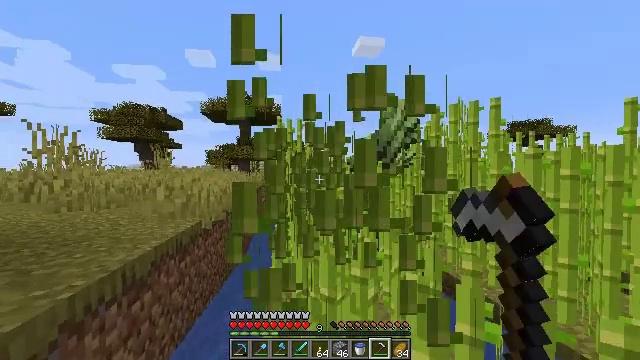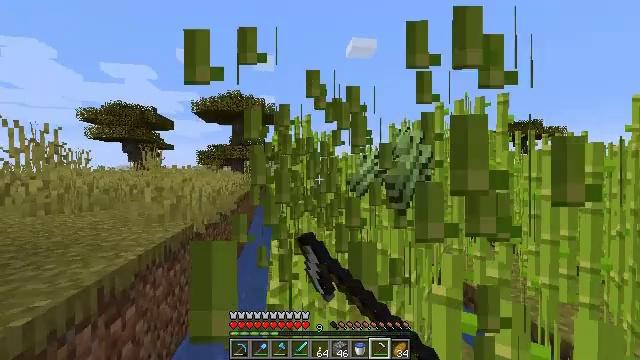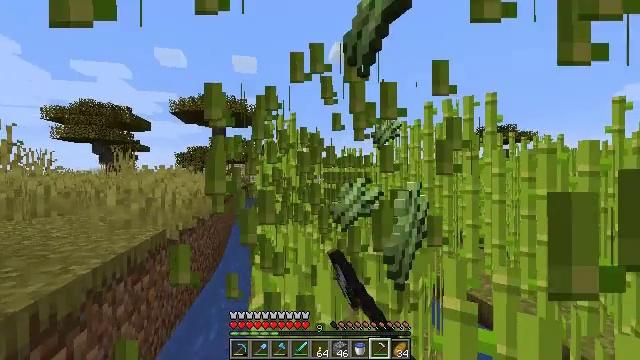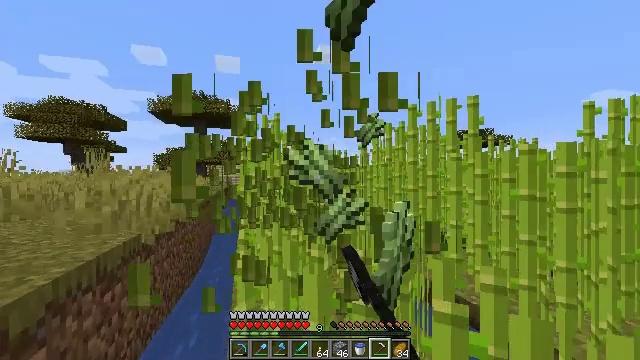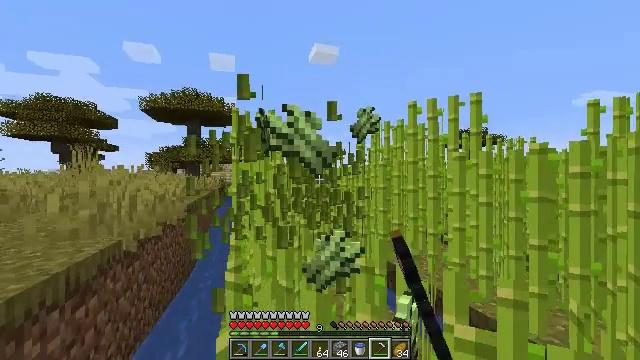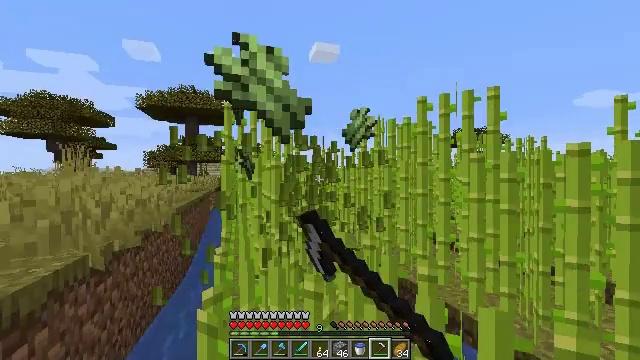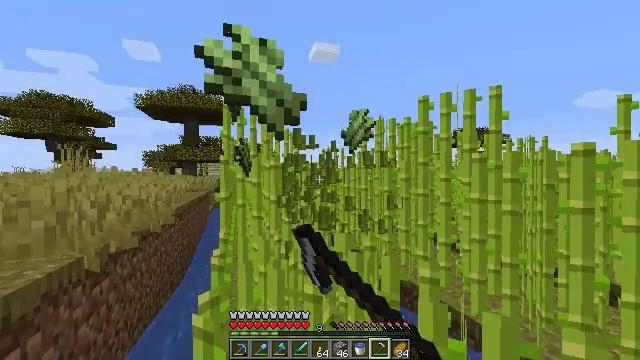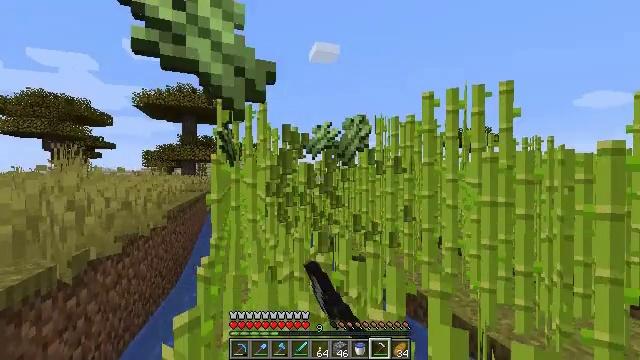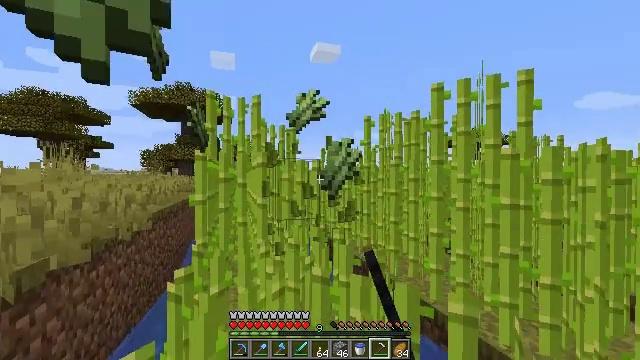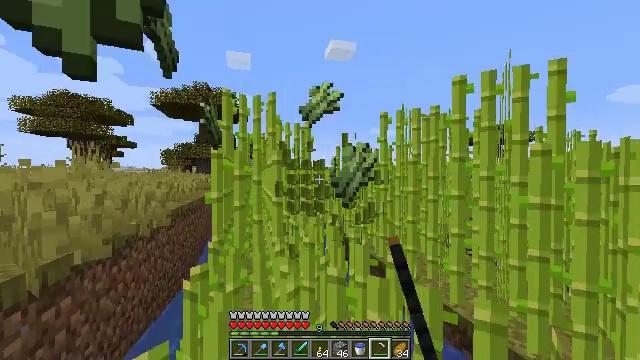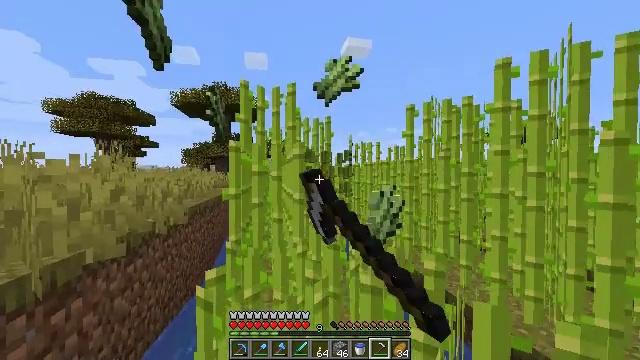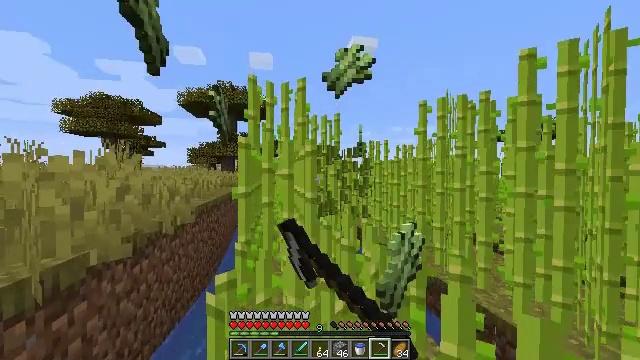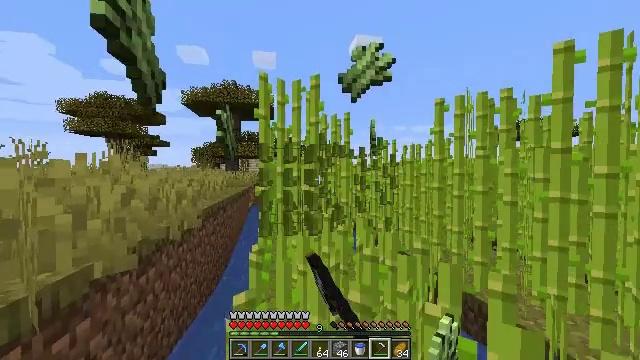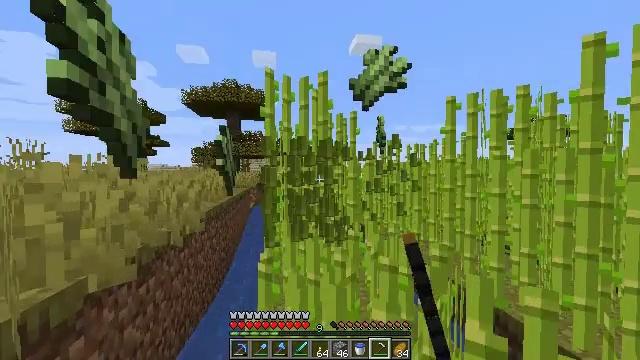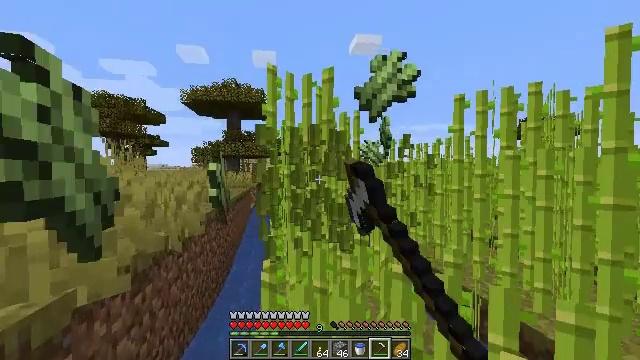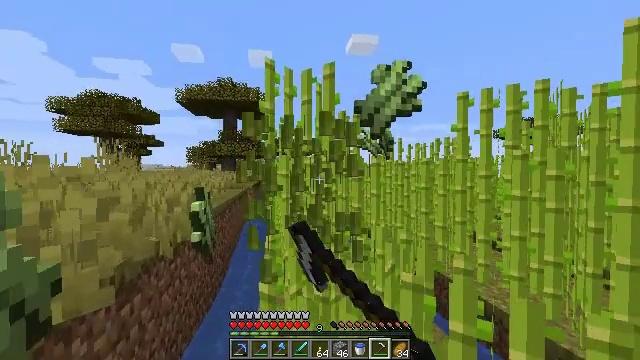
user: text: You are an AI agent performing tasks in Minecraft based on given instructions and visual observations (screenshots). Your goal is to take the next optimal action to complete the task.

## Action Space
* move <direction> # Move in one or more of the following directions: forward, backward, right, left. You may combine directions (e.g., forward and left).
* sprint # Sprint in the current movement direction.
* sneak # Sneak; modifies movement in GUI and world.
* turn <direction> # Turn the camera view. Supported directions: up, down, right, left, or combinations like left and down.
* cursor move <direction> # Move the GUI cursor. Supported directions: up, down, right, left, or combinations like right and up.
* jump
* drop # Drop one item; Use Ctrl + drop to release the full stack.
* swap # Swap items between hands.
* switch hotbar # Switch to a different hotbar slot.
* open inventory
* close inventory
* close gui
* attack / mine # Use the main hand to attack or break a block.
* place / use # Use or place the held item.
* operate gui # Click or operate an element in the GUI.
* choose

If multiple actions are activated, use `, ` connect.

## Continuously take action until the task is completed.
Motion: motion action
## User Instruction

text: Gather sugar cane for crafting.
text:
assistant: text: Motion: move forward, turn right, attack / mine
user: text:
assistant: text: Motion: move forward, turn right, attack / mine
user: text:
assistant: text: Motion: move forward, turn right, attack / mine
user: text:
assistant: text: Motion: move forward, turn right, attack / mine
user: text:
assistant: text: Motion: move forward, attack / mine
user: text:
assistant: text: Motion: move forward, attack / mine
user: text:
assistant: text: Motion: move forward, attack / mine
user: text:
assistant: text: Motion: move forward, attack / mine
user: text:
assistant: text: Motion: move forward and move left, turn left, attack / mine
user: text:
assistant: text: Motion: move forward and move left, turn left, attack / mine
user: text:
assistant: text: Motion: move forward and move left, turn left, attack / mine
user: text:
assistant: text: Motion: move forward and move left, attack / mine
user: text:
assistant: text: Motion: move forward, attack / mine
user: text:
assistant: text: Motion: move forward, attack / mine
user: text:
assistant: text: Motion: move forward, attack / mine
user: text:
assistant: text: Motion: move forward, turn right, attack / mine
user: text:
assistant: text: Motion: move forward, turn right, attack / mine
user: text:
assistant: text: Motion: move forward, turn right, attack / mine
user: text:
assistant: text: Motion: move forward, turn right, attack / mine
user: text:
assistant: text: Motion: move forward, attack / mine
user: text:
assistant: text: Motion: move forward, attack / mine
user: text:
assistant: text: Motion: move forward, attack / mine
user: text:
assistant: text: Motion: move forward and move left, turn left, attack / mine
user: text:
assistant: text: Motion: move forward and move left, turn left, attack / mine
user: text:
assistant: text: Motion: move forward and move left, turn left, attack / mine
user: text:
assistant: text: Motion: move forward and move left, attack / mine
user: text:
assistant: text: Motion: move forward, attack / mine
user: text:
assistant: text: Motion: move forward, attack / mine
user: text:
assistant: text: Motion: move forward, turn right, attack / mine
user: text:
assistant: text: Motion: move forward, turn right, attack / mine